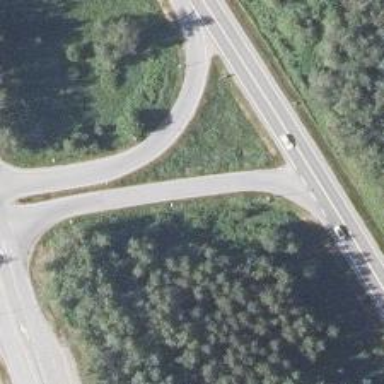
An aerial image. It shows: Trunk link highway.